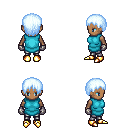
a pixel art fantasy rpg character, female body template, human, dark skin, teal tunic, metal pants, white cyan plain hairstyle, metal gloves, gold boots, four views (front, back, left, right), 2x2 character sprite sheet, small pixel art, hard edges, no anti-aliasing